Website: ulta-beauty
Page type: delivery-shipping
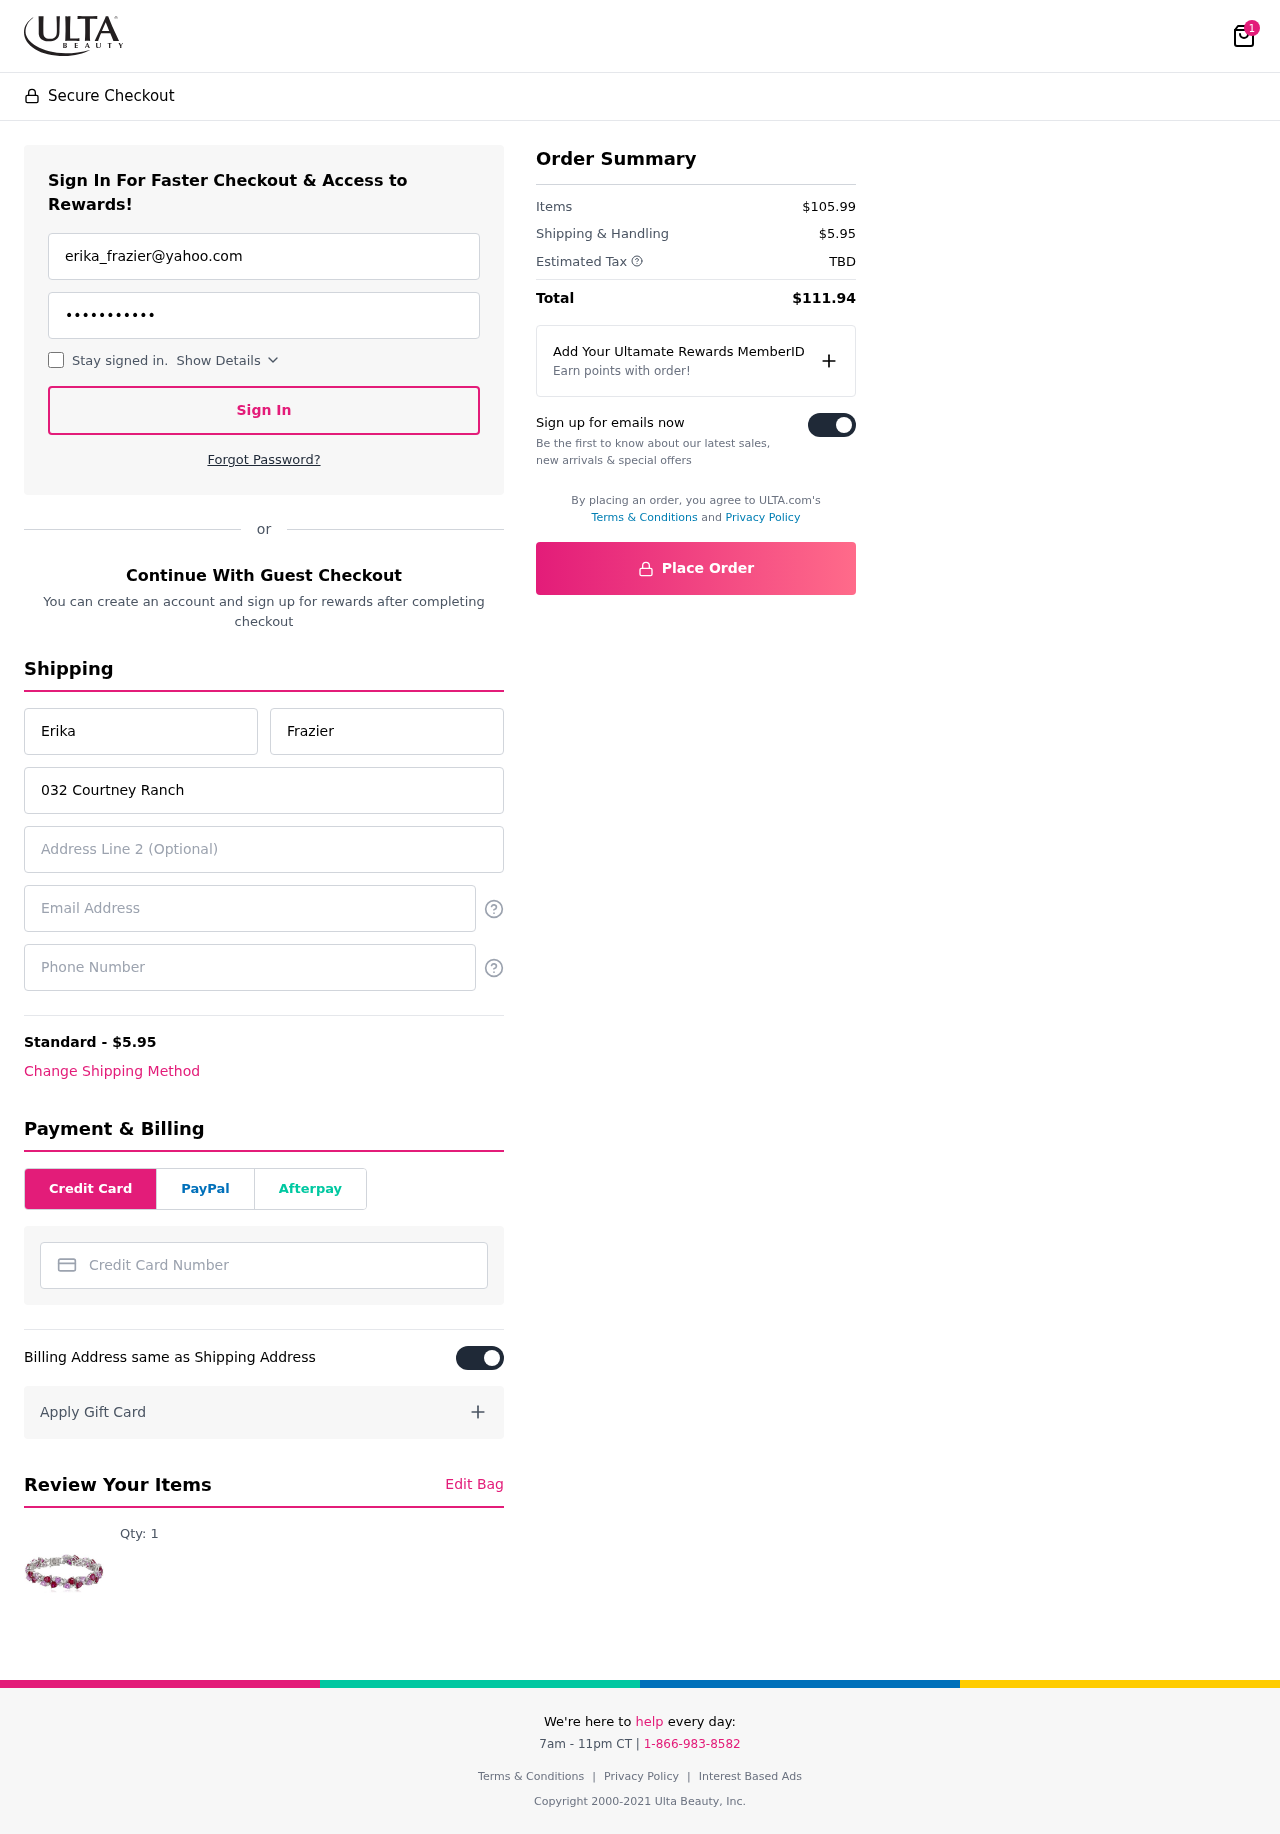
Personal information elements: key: PII_CARD_NUMBER
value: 6011 5623 5199 5991
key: PII_EMAIL
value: erika_frazier@yahoo.com
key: PII_EMAIL2
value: erika_frazier@yahoo.com
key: PII_FIRSTNAME
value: Erika
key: PII_LASTNAME
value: Frazier
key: PII_PHONE
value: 2534777165
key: PII_STREET
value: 032 Courtney Ranch
Product elements: key: PRODUCT1_QUANTITY
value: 1
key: PRODUCT1
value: Qty: 1
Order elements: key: ORDER_NUM_ITEMS
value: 1
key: ORDER_SHIPPING_COST
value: $5.95
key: ORDER_SUBTOTAL
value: $105.99
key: ORDER_TAX
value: TBD
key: ORDER_TOTAL
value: $111.94